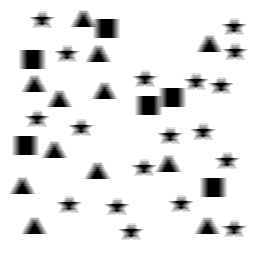
Squares: 6
Triangles: 12
Stars: 18
Total shapes: 36